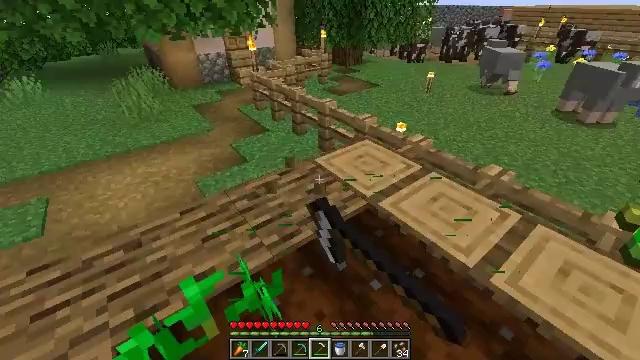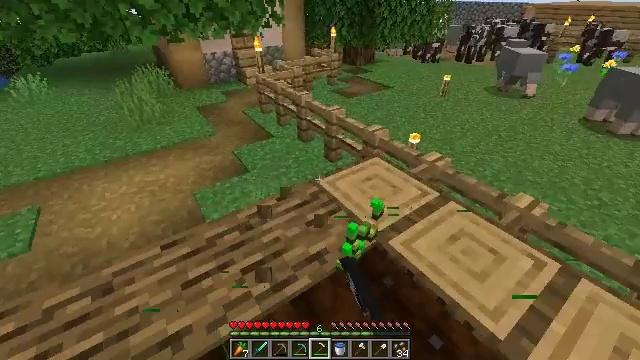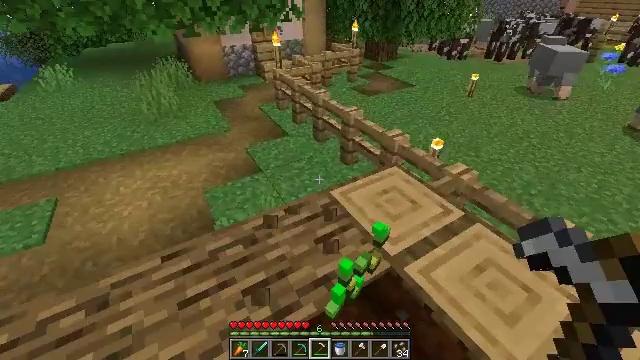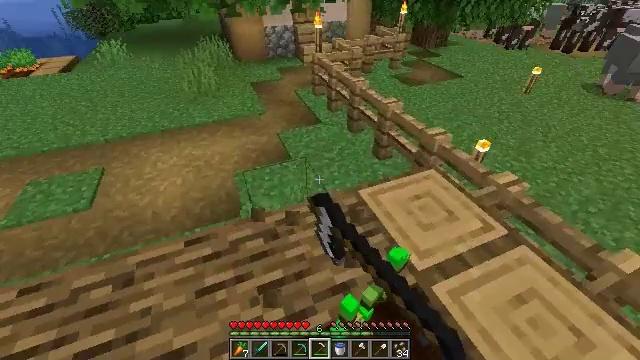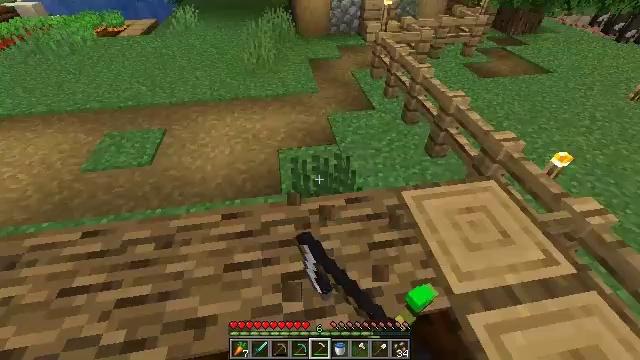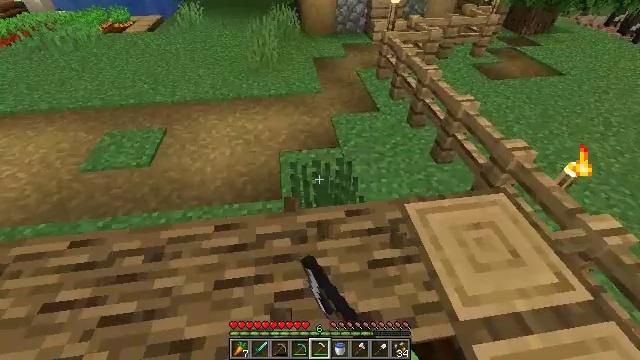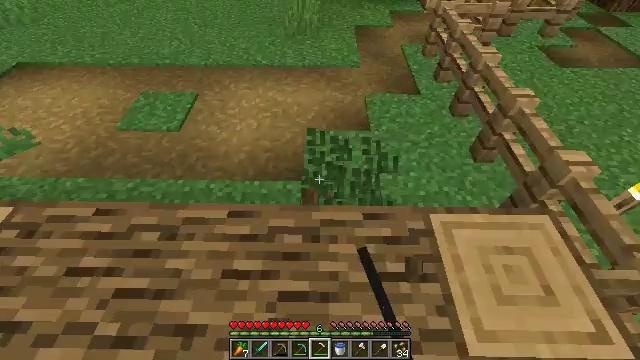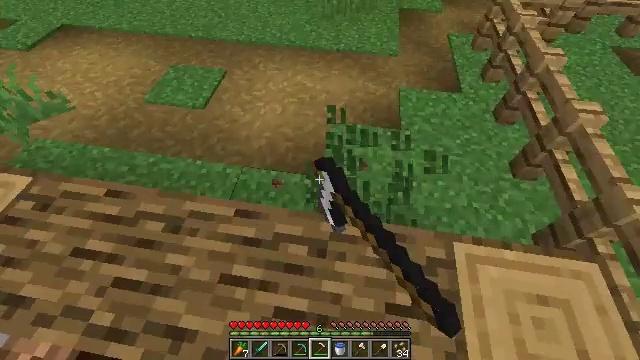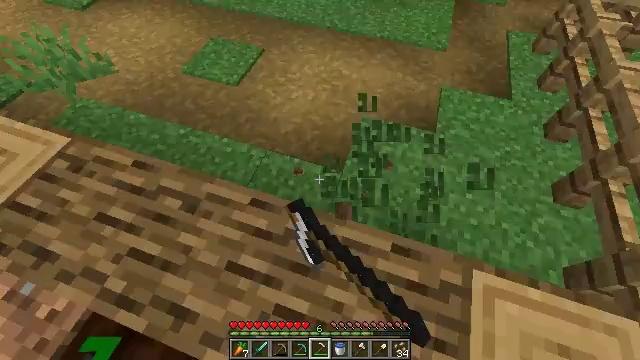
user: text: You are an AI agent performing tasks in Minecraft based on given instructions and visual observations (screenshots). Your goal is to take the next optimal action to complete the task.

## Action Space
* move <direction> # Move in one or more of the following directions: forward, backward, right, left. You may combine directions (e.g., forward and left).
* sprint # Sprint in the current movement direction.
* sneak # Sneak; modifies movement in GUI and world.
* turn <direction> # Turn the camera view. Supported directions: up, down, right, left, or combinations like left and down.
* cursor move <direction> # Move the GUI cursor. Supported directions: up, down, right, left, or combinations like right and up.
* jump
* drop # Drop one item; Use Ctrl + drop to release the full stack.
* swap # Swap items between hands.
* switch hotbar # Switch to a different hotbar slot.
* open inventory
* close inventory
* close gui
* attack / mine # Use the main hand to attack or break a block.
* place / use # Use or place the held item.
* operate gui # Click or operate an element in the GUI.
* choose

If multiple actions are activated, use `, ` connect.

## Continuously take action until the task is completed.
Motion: motion action
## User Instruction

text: Clear the ground by mining grass.
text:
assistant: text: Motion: move forward, turn left, attack / mine
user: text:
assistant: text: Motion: move forward, turn left and down, attack / mine
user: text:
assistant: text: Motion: move forward, turn left and down, attack / mine
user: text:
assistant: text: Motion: move forward, turn left and down, attack / mine
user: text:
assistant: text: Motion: move forward, turn left, attack / mine
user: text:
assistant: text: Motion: move forward, turn left and down, attack / mine
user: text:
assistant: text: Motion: move forward, turn left and down, attack / mine
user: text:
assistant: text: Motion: move forward, turn left and down, attack / mine
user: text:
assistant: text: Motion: attack / mine